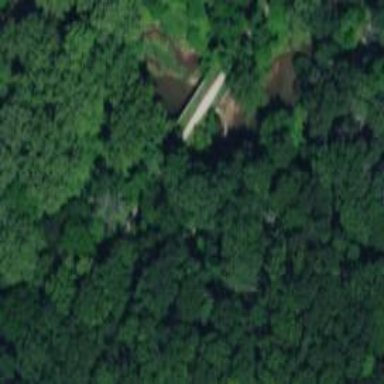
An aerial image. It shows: Abandoned railway bridge over path with excellent trail visibility.